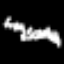
Label: frog